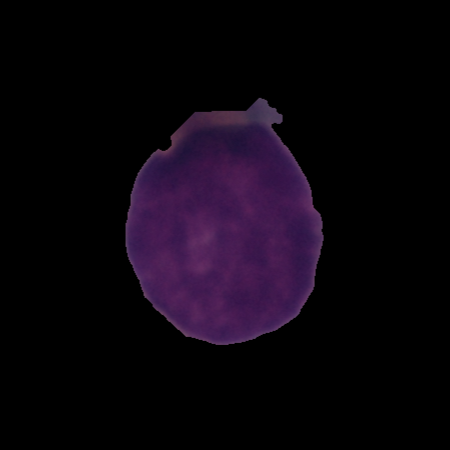
Label: cancer